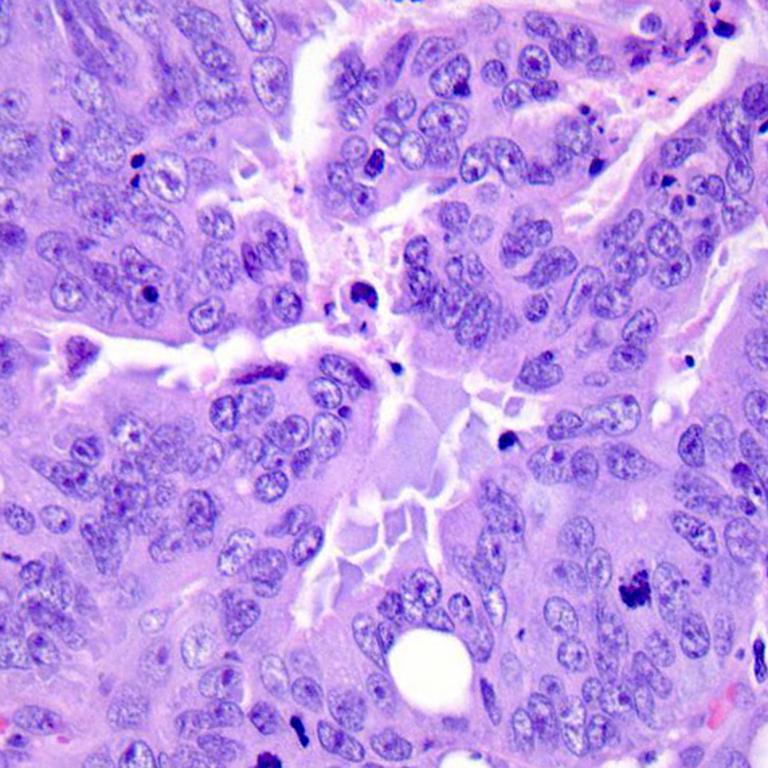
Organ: colon
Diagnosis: adenocarcinomas